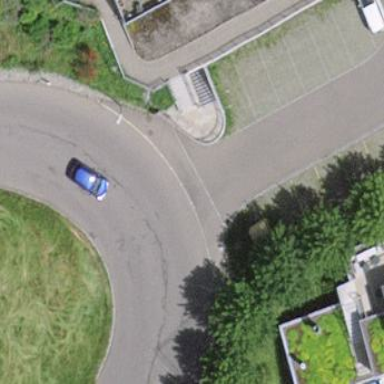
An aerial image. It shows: Parking area with paving stones surface.